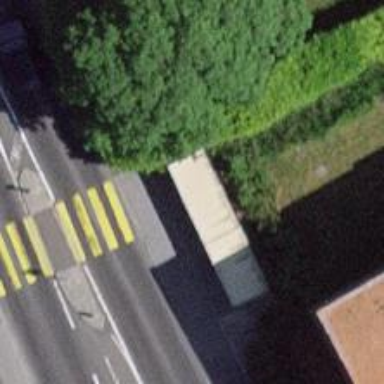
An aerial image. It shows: Bus stop with sheltered platform for public transport.